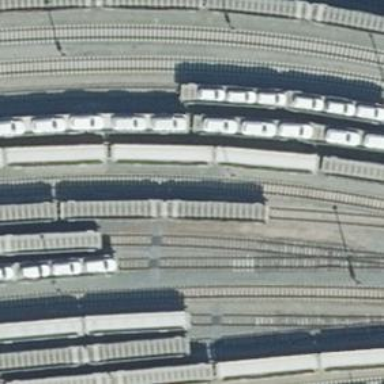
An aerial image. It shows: Railway yard used for servicing trains.